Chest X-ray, PA view. Patient: 80 years old, sex F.
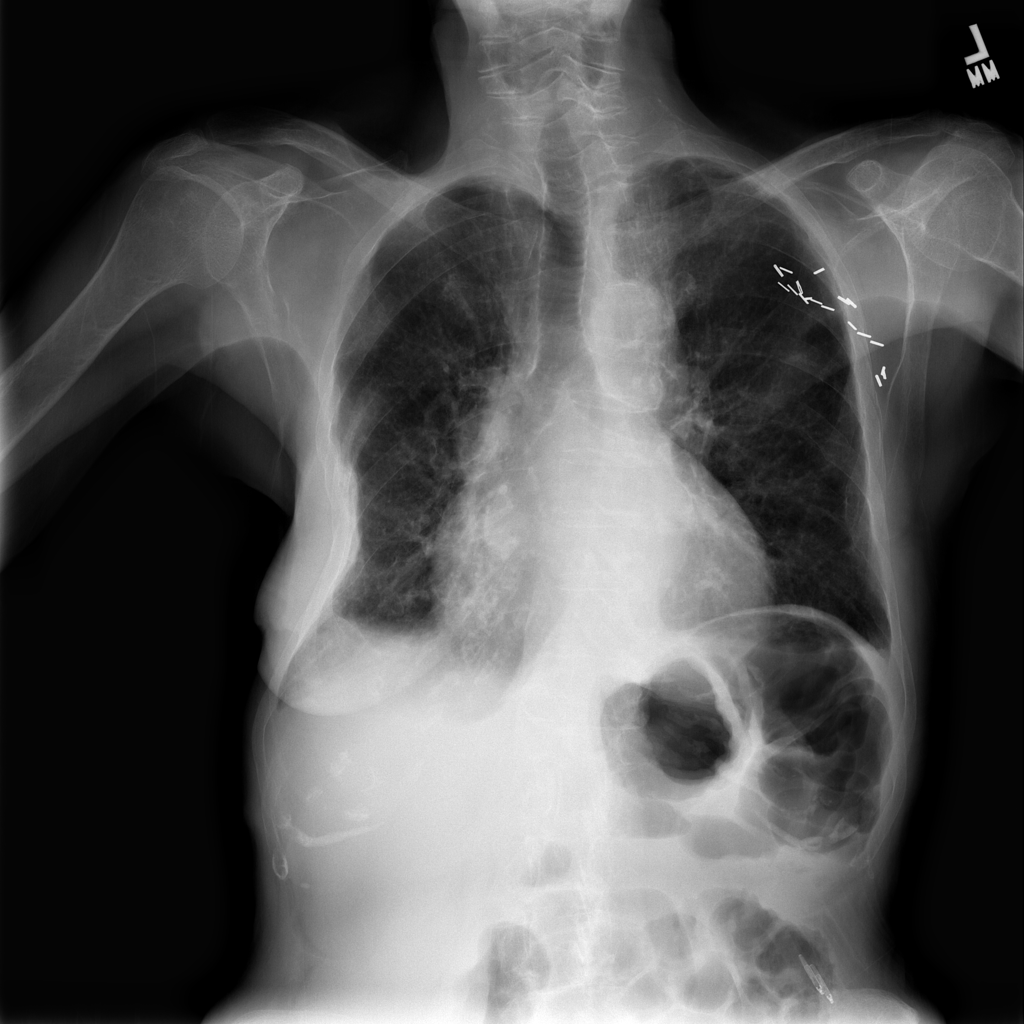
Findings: Cardiomegaly, Effusion